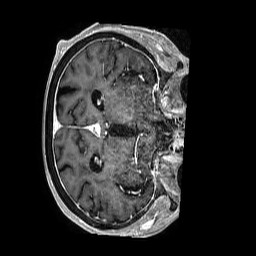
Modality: T1w
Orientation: axial
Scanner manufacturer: philips
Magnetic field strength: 3 T
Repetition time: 0.006691 s
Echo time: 0.003012 s